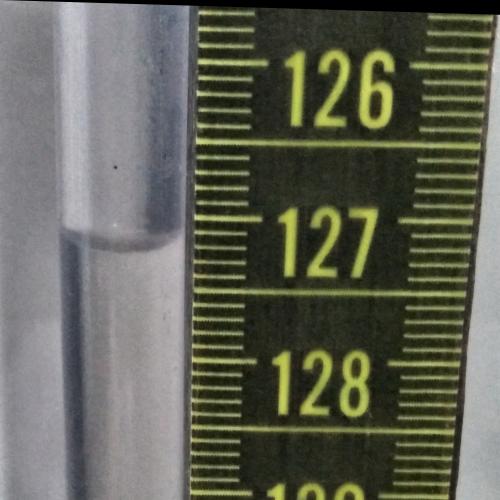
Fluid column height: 127.2 cm